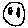
Label: smiley face